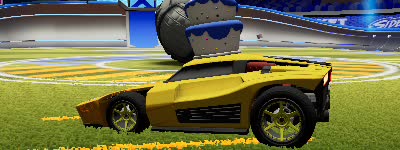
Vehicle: breakout